Question: I am diving into iOS development and for that I am developing a simple app that displays blogposts.
I have the following setup in my DetailViewController:

What I want to implement is that when a user swipes left or right on the screen, I change the content of the webView.
The swipe-gestures however seem to be swallowed by the UIWebView, so I figured I could make a transparent UIView ("Posts Detail Touch Interceptor View") on top and have it handle the swipe-gestures and forward them to the DetailViewController.
This works, the swipe-handlers in DetailViewController get called, but I can no longer scroll in the webView or press any buttons. I assume, because the transparent UIView consumes all events before they reach the UIWebView.
What is the best way to make all controls below the transparent view respond to events normally, while the swipe gestures get forwarded to the DetailViewController?
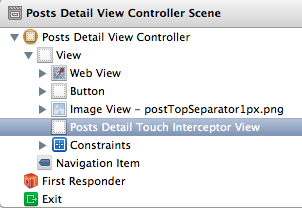
Answer: You could still add the swipe recognizer to the UIWebView and implement this method in your gesture recognizer delegate:
'''
- (BOOL)gestureRecognizer:(UIGestureRecognizer *)gestureRecognizer shouldRecognizeSimultaneouslyWithGestureRecognizer:(UIGestureRecognizer *)otherGestureRecognizer
'''
Alternatively, you can see this SO post to handle the event in both views:
<URL>
I recommend first trying to use your own gesture recognizer in the UIWebView. I have done this before successfully.